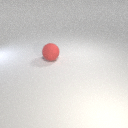
large red rubber sphere